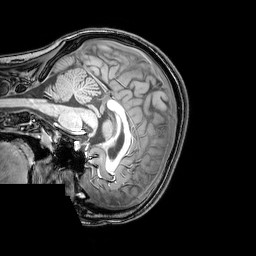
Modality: T1w
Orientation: sagittal
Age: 22
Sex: female
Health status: healthy
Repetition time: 0.081 s
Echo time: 0.037 s